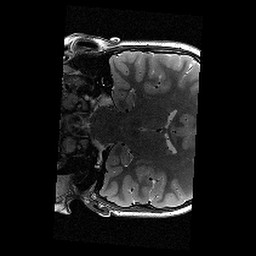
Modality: T2w
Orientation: coronal
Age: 12
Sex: female
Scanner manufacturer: siemens
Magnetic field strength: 3 T
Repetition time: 9.23 s
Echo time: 0.067 s